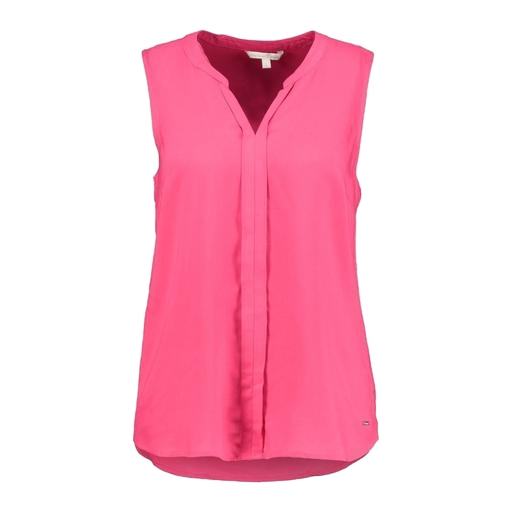
pink pleated front sleeveless top, pink women's georgette jersey muscle t-shirt, pink tank top, white background